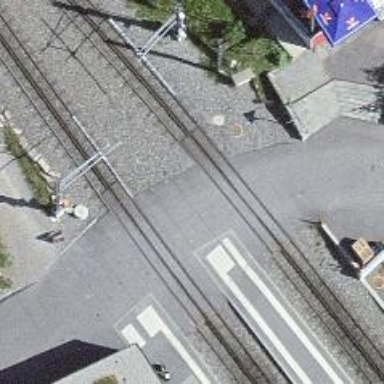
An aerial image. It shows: Level crossing along the railway.